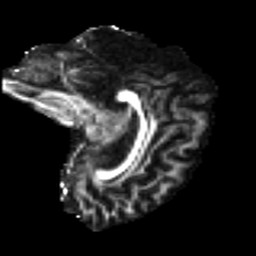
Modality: FA
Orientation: sagittal
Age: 35
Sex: male
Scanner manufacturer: ge
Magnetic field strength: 3 T
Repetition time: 7.8 s
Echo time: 0.0606 s